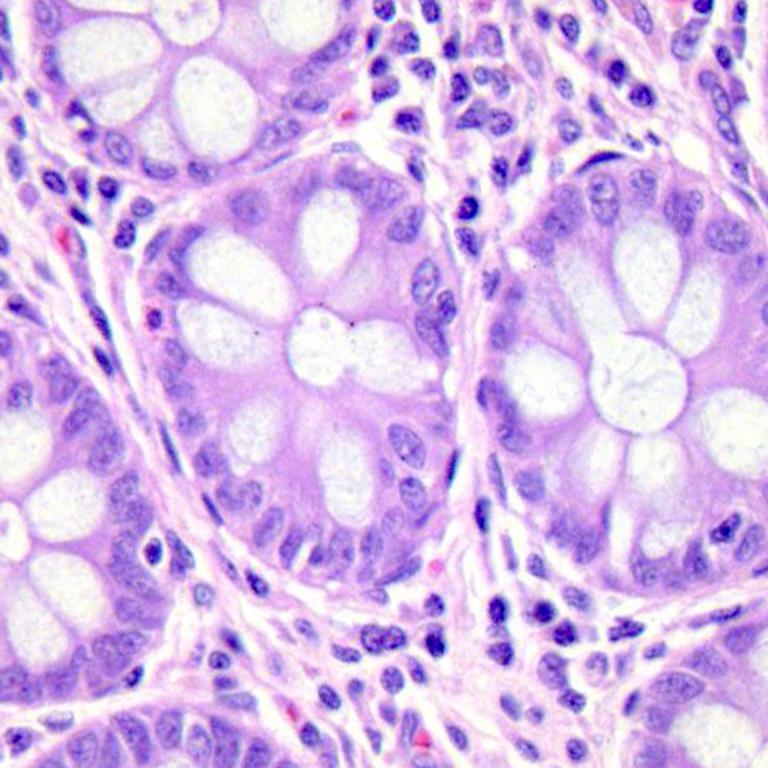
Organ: colon
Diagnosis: benign